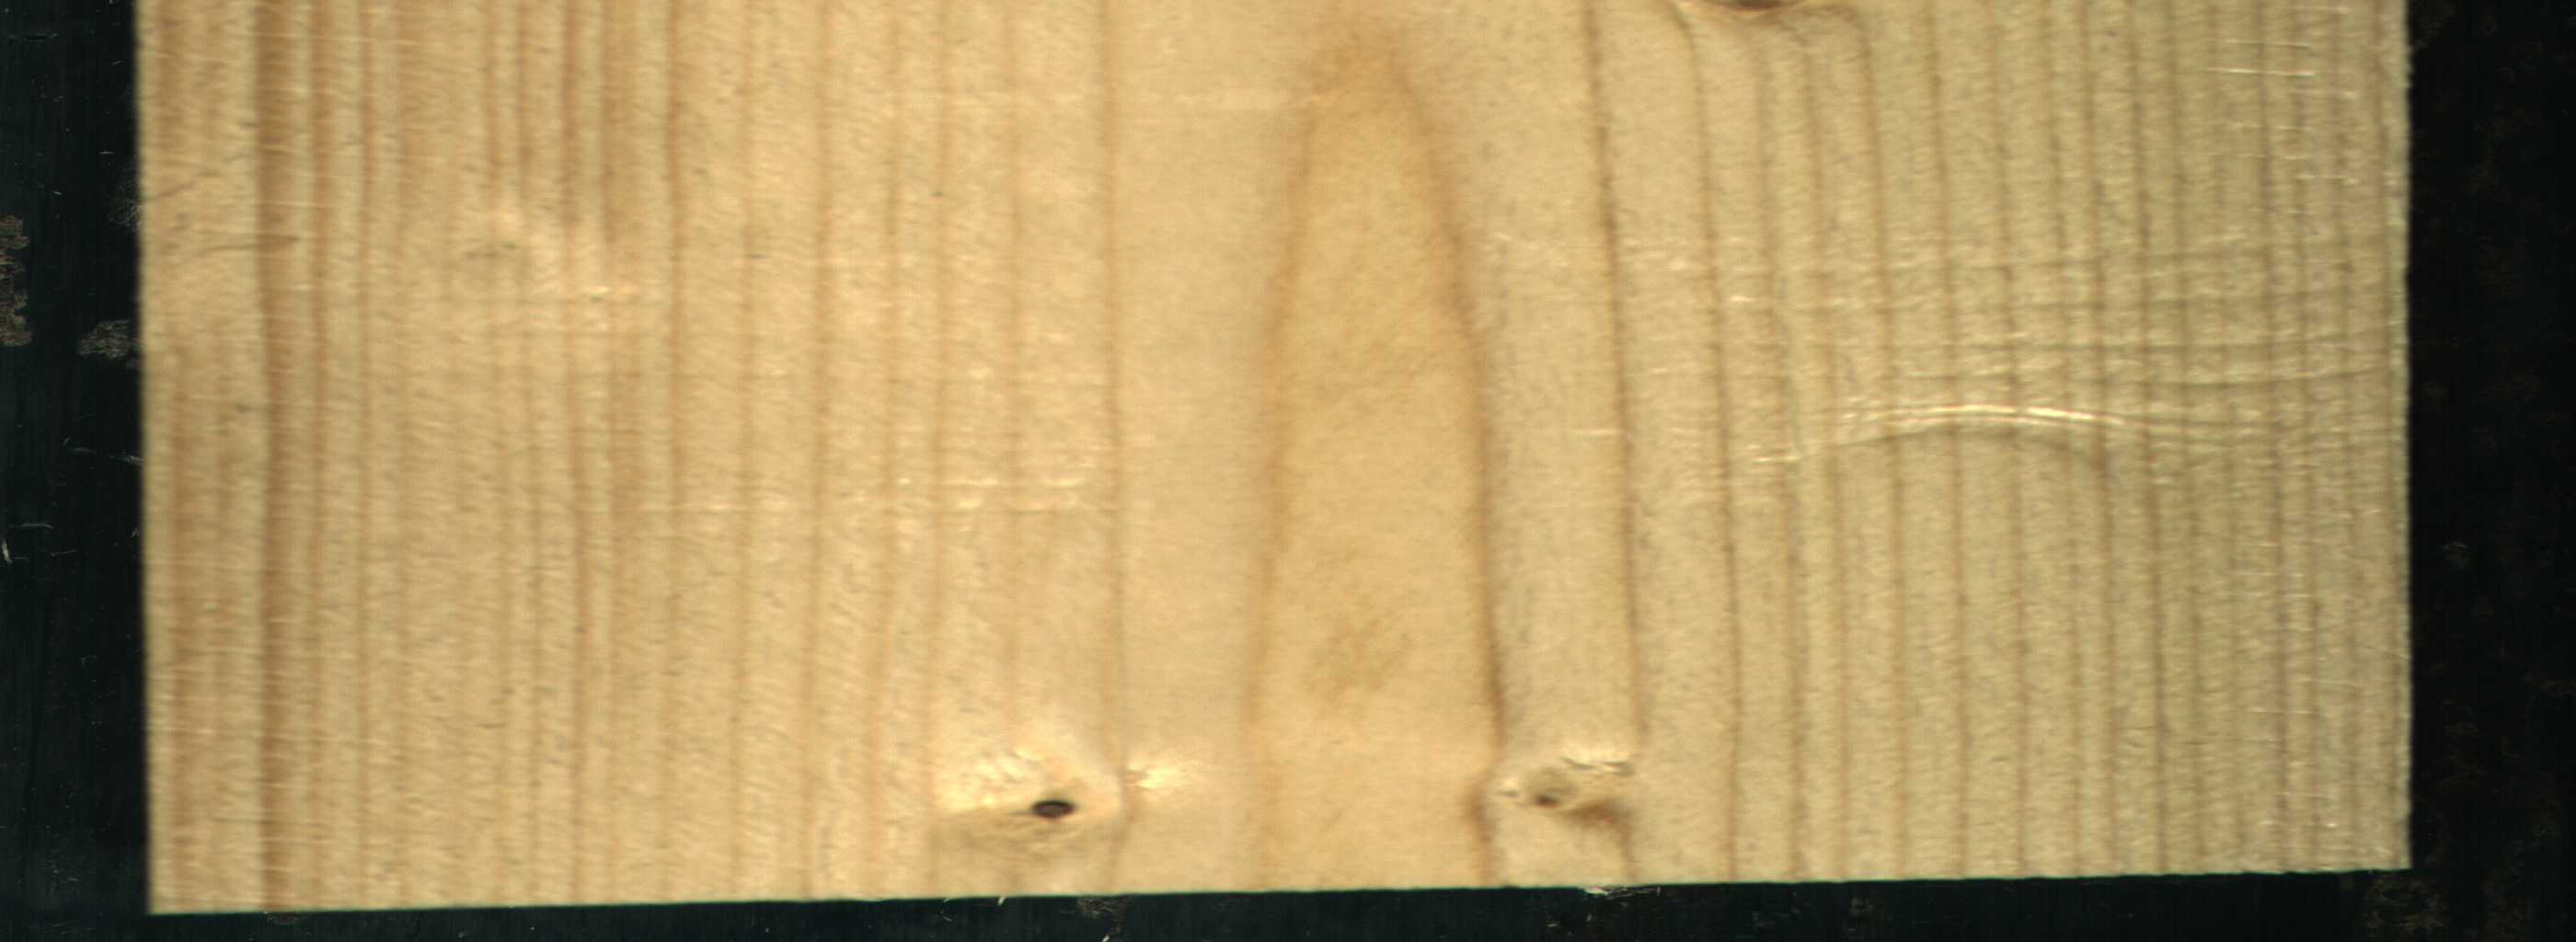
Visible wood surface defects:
Dead_Knot
Live_Knot
Live_Knot